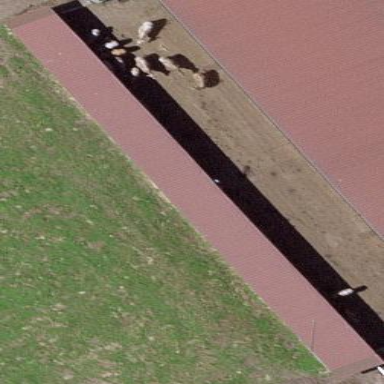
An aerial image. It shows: View of roof of building.